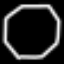
Label: octagon